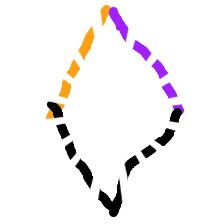
Shape: rhombus